Chest X-ray. View position: PA
Patient age: 32
Patient sex: F
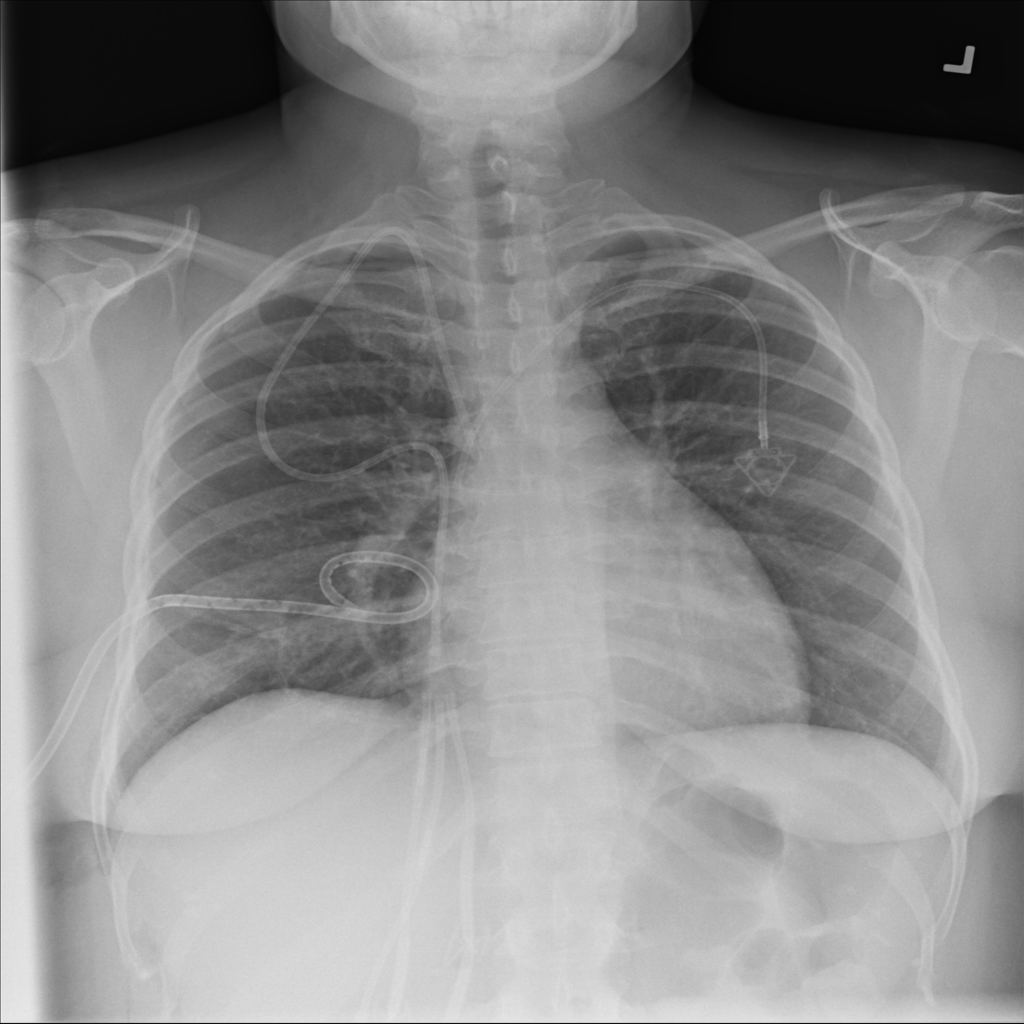
Finding: Pneumothorax